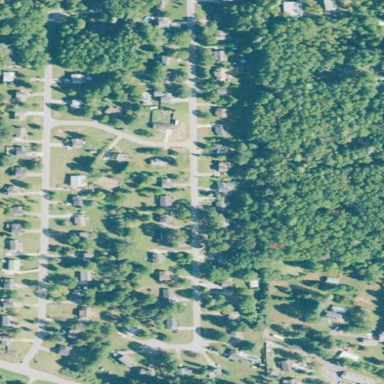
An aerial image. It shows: This residential area consists of single-family homes.